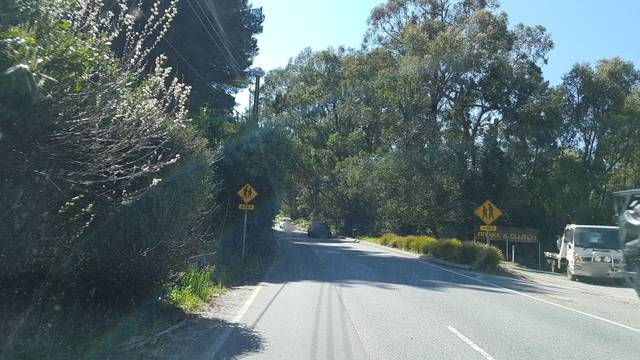
Region: Australia
Coordinates: -34.997, 138.707